Question: All disc-shaped images I see are actually within a rectangular box, and have the sides (black portions in the below image) made transparent.

Is it possible to have a circular canvas itself? Or were images always designed to be rectangular in shape?
If yes,
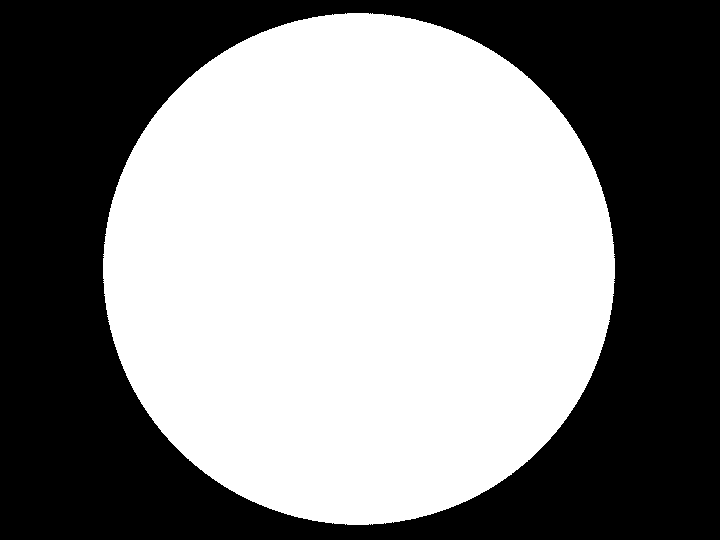
Answer: You're right that any non-rectangular graphic really does live inside a bounding rectangle that is aligned with the axes. It's done that way because rectangles are so simple to deal with. The whole display itself is just a rectangular arrangement of pixels.
Determining whether a point is inside a rectangle is quite easy: if the X coordinate lies between a given Xmin and Xmax point, and the Y coordinate lies between a Ymin and Ymax, that point is in the rectangle. And those two tests are independent -- the Xmin and Xmax values don't depend on the Y value, and vice-versa. That's easier than determining whether a point lies within a circle, triangle, or any other shape, where you would need operations like multiplication or a large lookup table.
And think about the basic operations that happen in a windowing system. First it has to render the complete picture on the screen. The system internally has a bunch of overlapping windows to represent, and in order to form the picture, it has to decide what color each individual pixel on the screen needs to be. That's easiest with rectangles. The system scans over each row and column, and determines the uppermost window that contains a given X,Y coordinate, using the simple bounds test. Then it's up to that window to choose the color for the pixel.
Conversely, when the mouse is clicked somewhere on the screen, the system has to determine which window or object was clicked on, and then send it a click message. It's really the same problem, easily handled by walking down the list of overlapping objects, and testing the mouse pointer coordinates against the rectangular limits of each one.
Those two basic operations can be done easily in software, or even in dedicated hardware. Some other method not based on rectangles would be much more work.